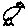
Label: bird